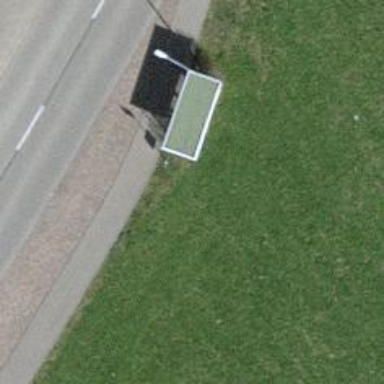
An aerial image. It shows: Bus stop with platform for public transport.